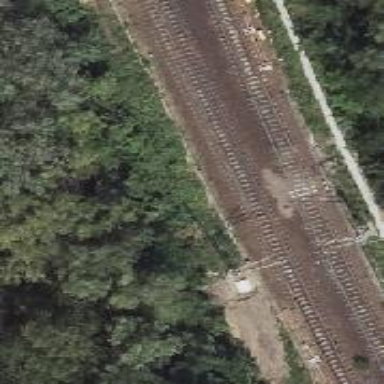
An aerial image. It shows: Railway with electrified contact lines running on embankment.